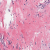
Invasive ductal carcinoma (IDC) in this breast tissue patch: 0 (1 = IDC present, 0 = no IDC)